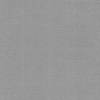
Label: dusty